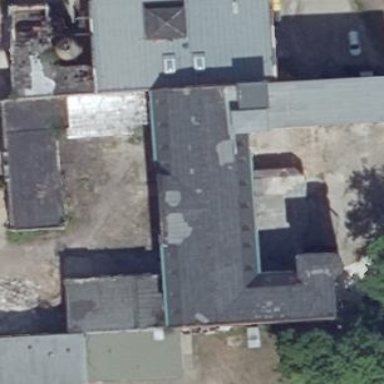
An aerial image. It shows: Industrial building.